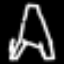
Label: The Eiffel Tower